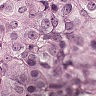
Metastatic tissue present: yes